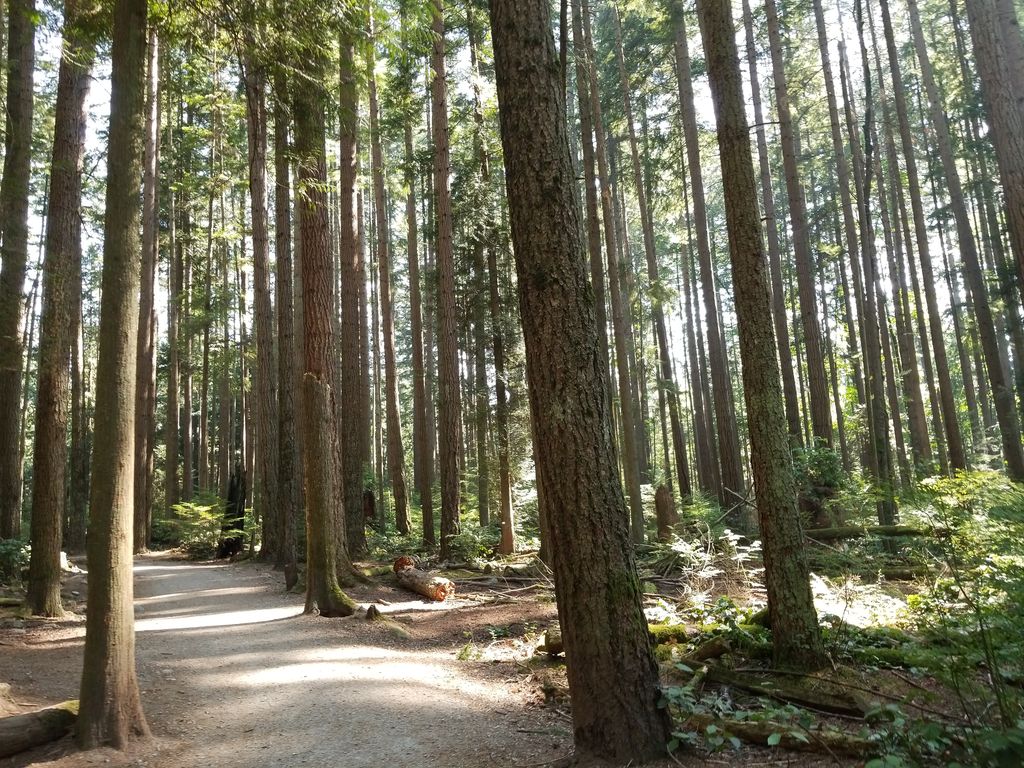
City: vancouver